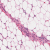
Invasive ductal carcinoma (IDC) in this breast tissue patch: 0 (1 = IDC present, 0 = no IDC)